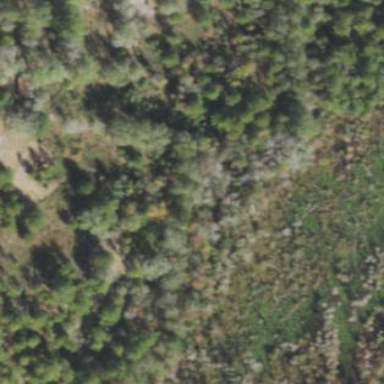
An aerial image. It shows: Mixed leaf woodland.